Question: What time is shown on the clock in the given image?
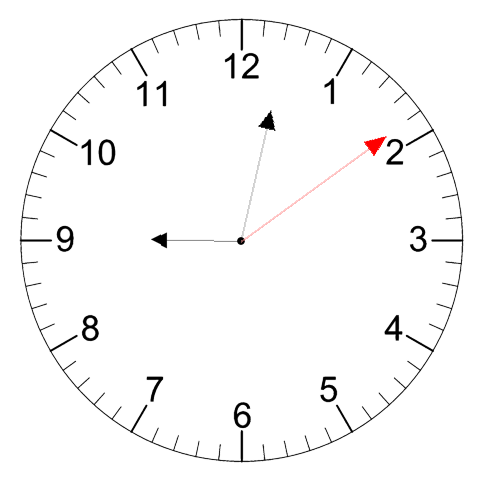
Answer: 09:02:09